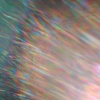
Label: sunburn